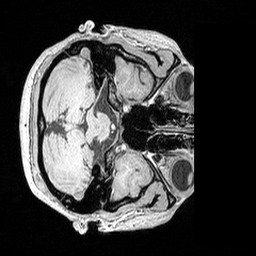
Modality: MP2RAGE
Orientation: axial
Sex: female
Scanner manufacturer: siemens
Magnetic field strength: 3 T
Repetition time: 5 s
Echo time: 0.00292 s